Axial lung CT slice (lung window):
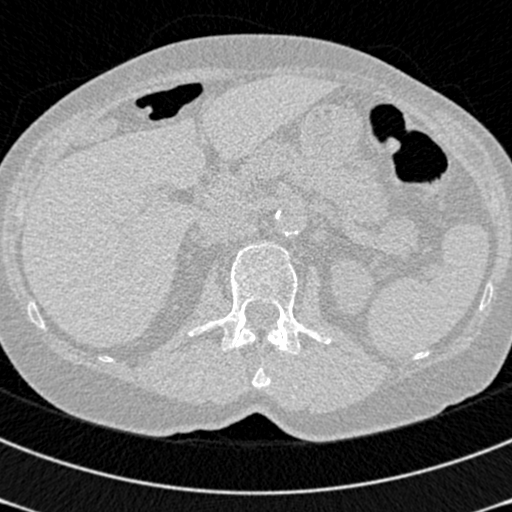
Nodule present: no